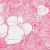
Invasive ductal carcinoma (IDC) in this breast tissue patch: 0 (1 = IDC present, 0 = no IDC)